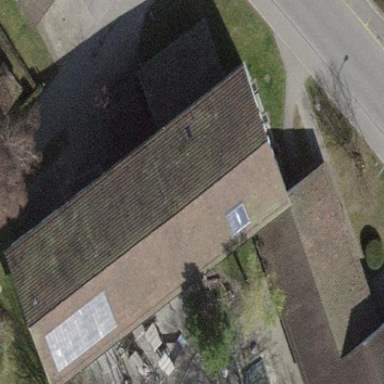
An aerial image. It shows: School building.